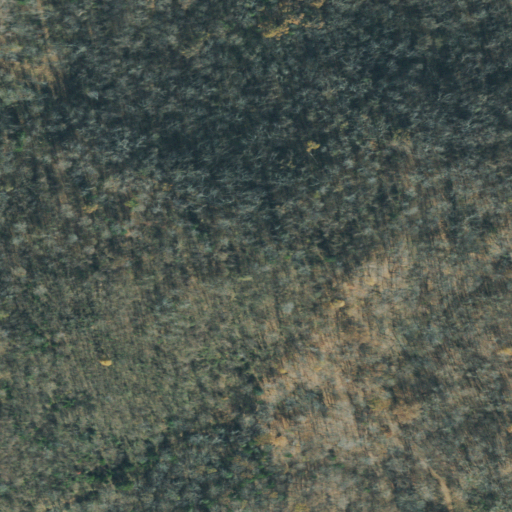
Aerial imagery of mountain in Tennessee named Bread Tray Hill containing deciduous forest and mixed forest